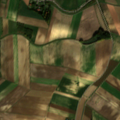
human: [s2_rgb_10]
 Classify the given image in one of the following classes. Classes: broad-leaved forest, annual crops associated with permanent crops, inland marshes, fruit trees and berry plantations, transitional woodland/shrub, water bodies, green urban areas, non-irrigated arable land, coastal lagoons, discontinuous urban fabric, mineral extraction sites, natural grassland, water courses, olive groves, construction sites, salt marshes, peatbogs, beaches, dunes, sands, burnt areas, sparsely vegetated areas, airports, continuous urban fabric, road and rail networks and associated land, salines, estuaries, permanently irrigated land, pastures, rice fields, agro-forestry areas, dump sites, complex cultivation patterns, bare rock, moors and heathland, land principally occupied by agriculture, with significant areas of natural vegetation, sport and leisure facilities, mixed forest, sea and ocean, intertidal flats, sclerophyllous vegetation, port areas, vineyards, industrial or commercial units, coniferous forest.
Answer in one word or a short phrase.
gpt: non-irrigated arable land, complex cultivation patterns, land principally occupied by agriculture, with significant areas of natural vegetation